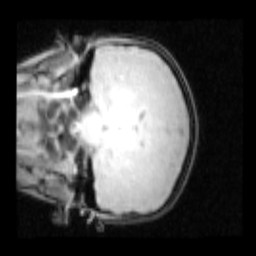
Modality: PDw
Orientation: coronal
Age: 8
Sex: female
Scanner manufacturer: siemens
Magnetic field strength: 3 T
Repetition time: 0.25 s
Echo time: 0.00103 s